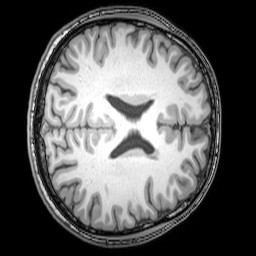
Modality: T1w
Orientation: axial
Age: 23
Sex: male
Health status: healthy
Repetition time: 0.081 s
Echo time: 0.037 s